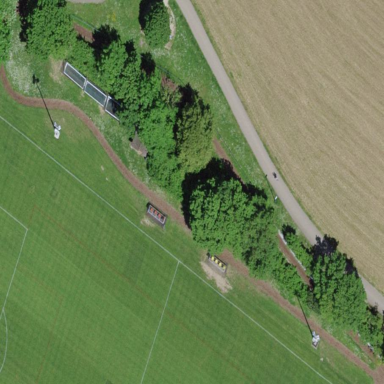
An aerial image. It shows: Track on leisure land with woodchips surface.